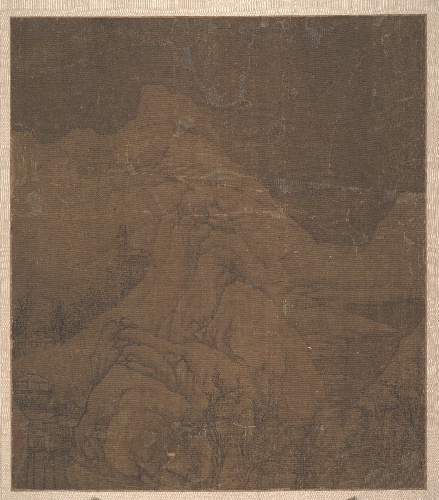
Artist: Xu Daoning
Artist bio: active ca. 1030–67
Date: ca. 1000
Object type: Album leaf
Classification: Paintings
Medium: Album leaf; painted silk
Culture: China
Period: Song dynasty (960–1279)
Dimensions: 14 x 12 1/4 in. (35.6 x 31.1 cm)
Department: Asian Art
Credit line: Bequest of Ellis Gray Seymour, 1948
Accession year: 1949
Repository: Metropolitan Museum of Art, New York, NY
Tags: Landscapes|Mountains|Snow